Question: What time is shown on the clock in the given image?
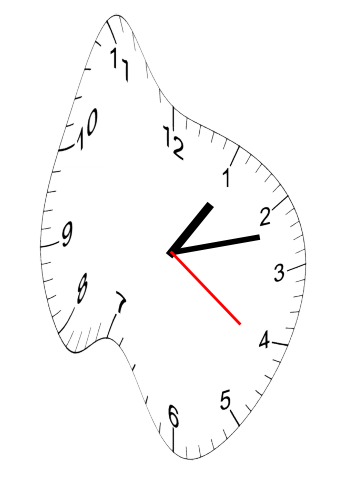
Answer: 01:12:21